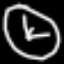
Label: clock